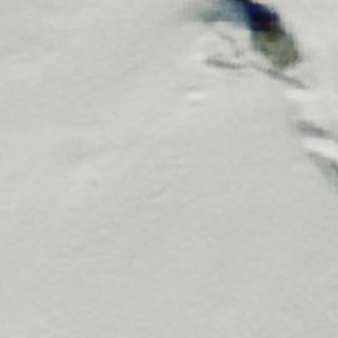
Label: other